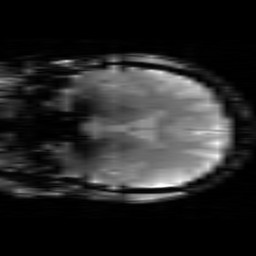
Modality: T2starw
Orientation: coronal
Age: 22
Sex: female
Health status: healthy
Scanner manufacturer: siemens
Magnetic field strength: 3 T
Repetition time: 0.7 s
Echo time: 0.02 s